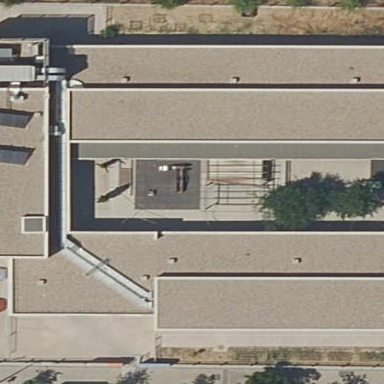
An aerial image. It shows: School building.